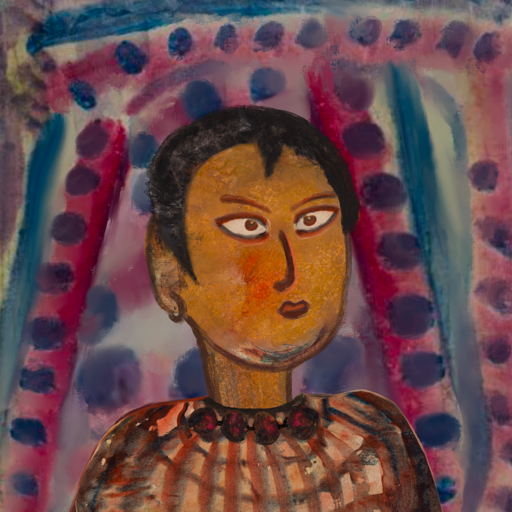
Background: HillGirl, Head And Neck Side: Pipe, Face Side: Roy_Bahadur, Bust: Orphan, Hair Side: Roy_Bahadur, Head Accessory: Blank, Second Necklace: Blank, Necklace: Mosgoul, Baby: Blank